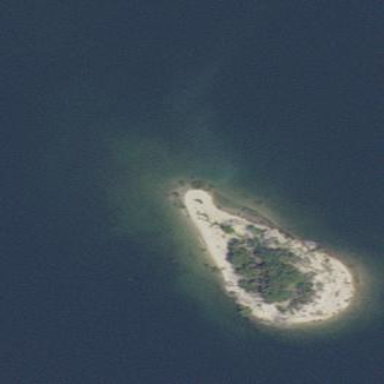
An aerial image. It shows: Islet.